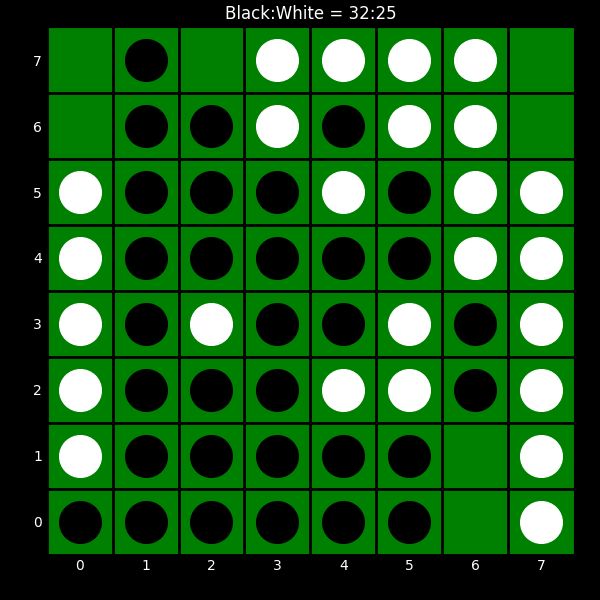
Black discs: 32
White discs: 25